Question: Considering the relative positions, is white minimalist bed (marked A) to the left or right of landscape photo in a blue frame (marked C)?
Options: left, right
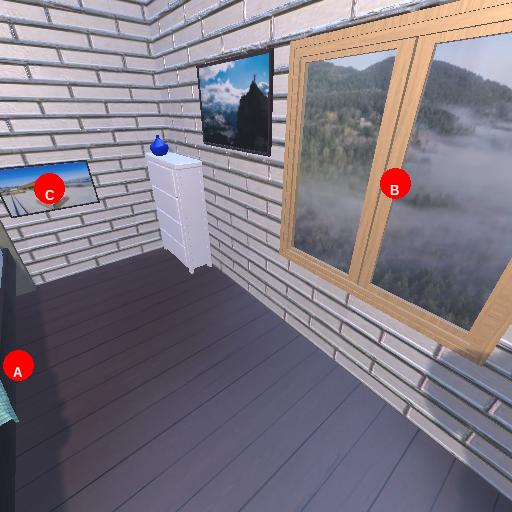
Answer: left